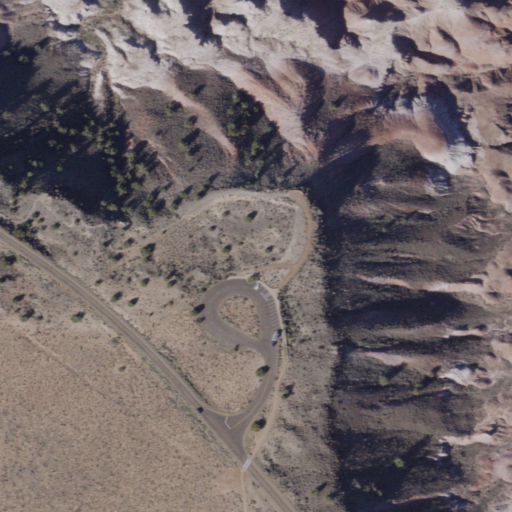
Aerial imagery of cliff(s) in Arizona named Tawa Point containing grassland, shrub, medium intensity development, low intensity development, and open development